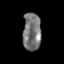
Tissue: skin
Cell type: Epithelial cells
Senescence score: 0.2659
Nuclear area (px): 667
Mean DAPI intensity: 119.36